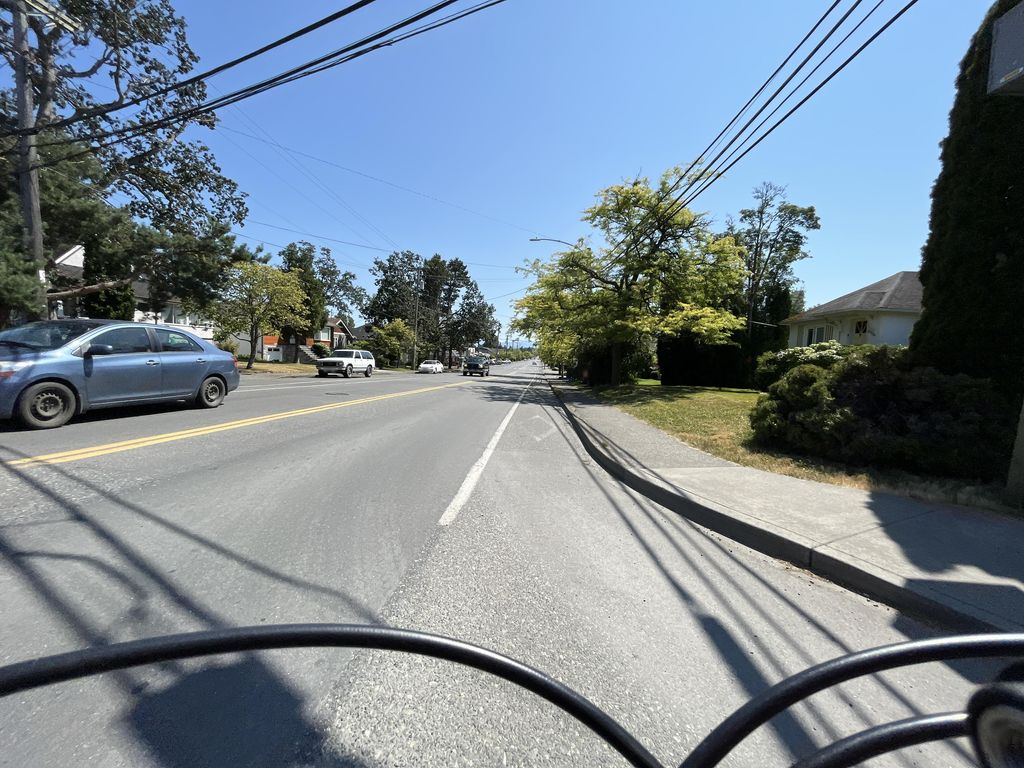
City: victoria